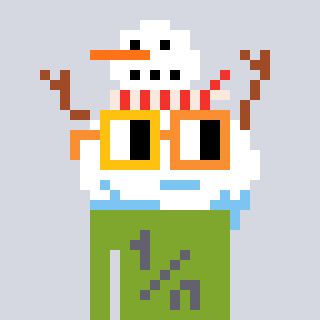
a pixel art character with square yellow and orange glasses, a snowman-shaped head and a slimegreen-colored body on a cool background